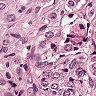
Metastatic tissue present: yes